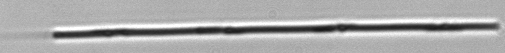
Label: Leptocylindrus